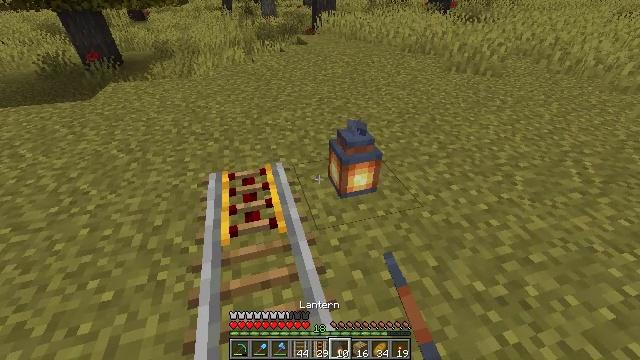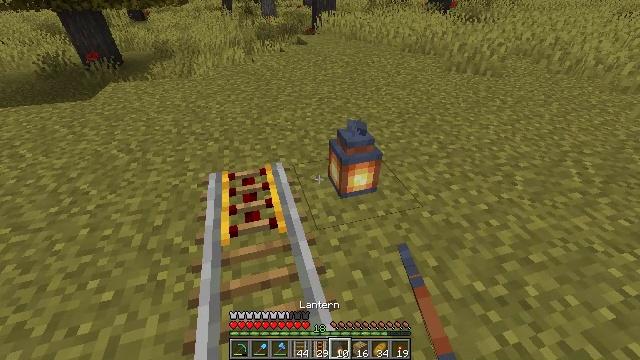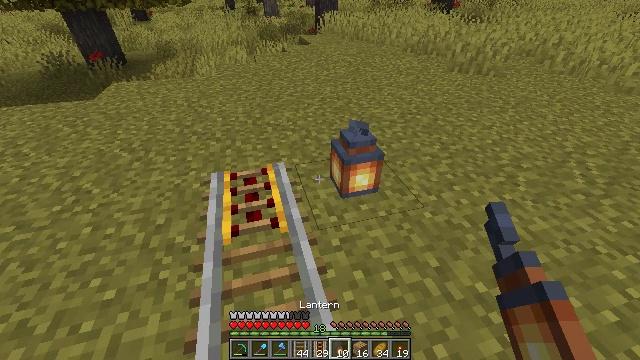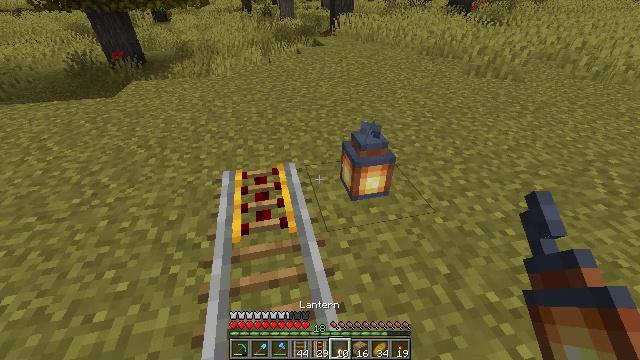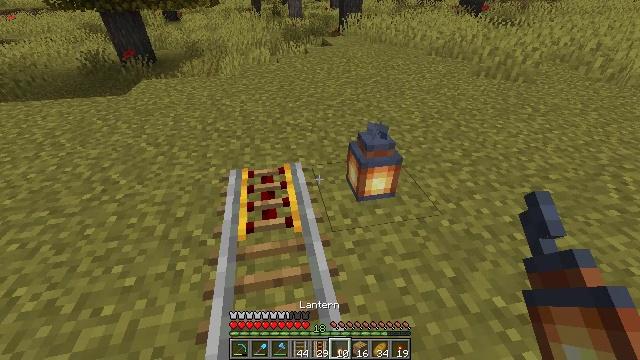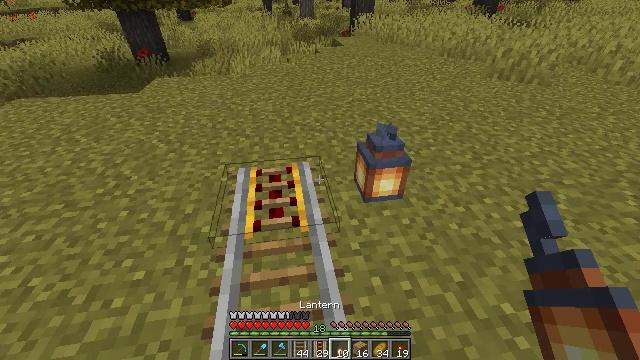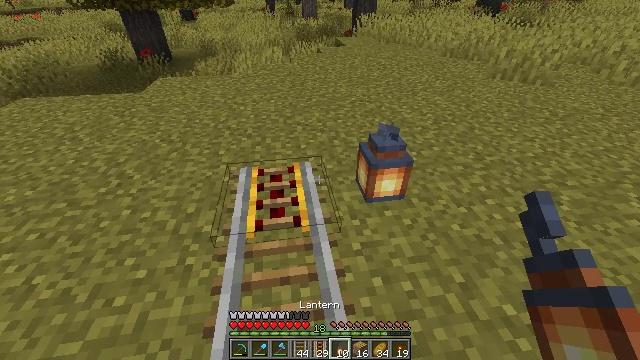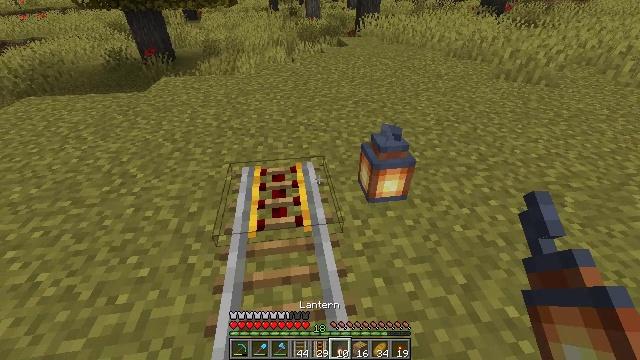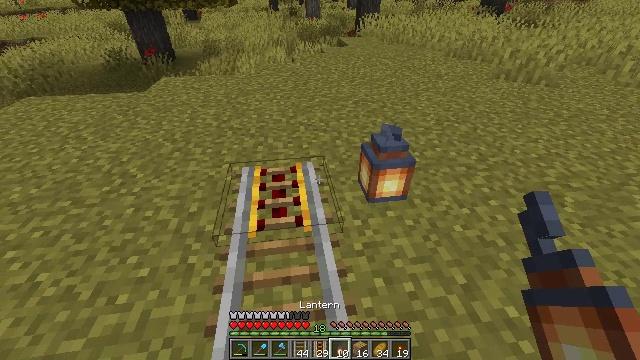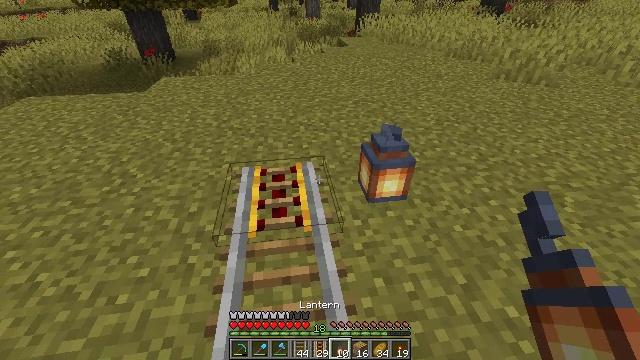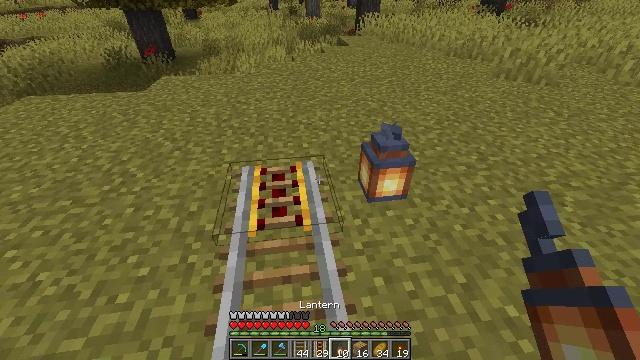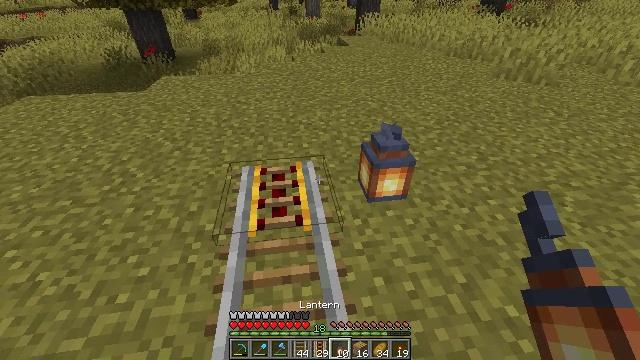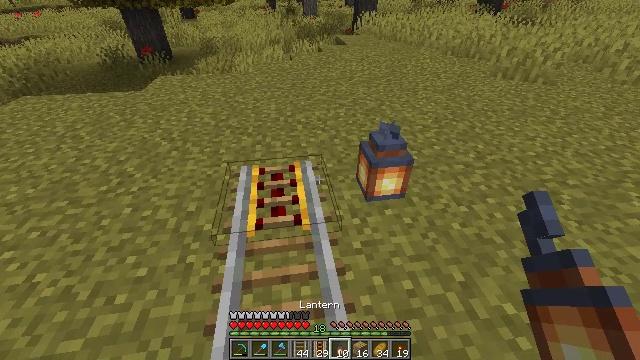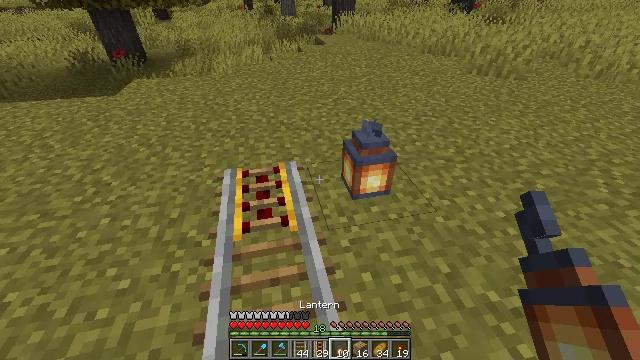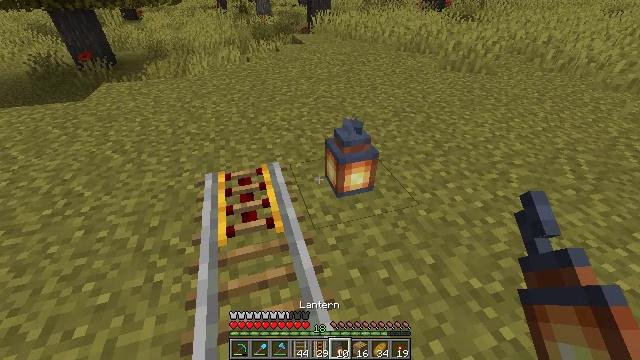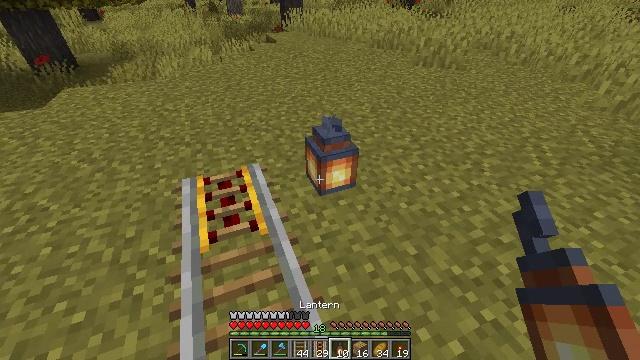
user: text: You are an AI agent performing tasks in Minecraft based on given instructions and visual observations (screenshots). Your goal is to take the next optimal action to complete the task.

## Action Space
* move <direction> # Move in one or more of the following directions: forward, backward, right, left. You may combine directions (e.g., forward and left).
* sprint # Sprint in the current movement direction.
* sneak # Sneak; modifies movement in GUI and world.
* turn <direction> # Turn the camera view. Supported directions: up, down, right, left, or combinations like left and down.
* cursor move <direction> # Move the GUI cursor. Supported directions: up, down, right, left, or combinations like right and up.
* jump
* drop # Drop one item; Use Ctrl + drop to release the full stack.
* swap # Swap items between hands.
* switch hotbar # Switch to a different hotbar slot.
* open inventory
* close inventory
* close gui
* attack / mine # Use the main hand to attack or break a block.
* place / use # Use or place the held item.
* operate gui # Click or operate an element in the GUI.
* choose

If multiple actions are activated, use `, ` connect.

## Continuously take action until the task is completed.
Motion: motion action
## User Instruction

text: Left-click to mine the lantern.
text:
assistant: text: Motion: no_op
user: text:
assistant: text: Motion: no_op
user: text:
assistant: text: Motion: turn left
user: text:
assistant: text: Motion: turn left
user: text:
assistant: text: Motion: turn left
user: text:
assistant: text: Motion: no_op
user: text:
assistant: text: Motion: no_op
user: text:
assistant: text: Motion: no_op
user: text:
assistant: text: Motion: no_op
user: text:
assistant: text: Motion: no_op
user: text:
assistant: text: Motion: no_op
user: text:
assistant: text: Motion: no_op
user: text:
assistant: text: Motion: turn right
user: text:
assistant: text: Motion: turn right
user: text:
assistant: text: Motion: turn right
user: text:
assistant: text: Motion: no_op
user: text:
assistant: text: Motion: no_op
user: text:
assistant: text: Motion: no_op
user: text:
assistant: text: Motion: no_op
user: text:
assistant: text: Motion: no_op
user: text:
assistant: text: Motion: switch to hotbar 1
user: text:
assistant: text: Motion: switch to hotbar 1
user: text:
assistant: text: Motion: attack / mine, switch to hotbar 1
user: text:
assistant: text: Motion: attack / mine
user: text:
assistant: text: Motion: attack / mine
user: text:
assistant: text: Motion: attack / mine
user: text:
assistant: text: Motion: attack / mine
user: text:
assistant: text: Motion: attack / mine
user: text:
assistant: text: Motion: attack / mine
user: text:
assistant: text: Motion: attack / mine